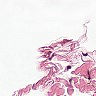
Metastatic tissue present: no